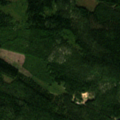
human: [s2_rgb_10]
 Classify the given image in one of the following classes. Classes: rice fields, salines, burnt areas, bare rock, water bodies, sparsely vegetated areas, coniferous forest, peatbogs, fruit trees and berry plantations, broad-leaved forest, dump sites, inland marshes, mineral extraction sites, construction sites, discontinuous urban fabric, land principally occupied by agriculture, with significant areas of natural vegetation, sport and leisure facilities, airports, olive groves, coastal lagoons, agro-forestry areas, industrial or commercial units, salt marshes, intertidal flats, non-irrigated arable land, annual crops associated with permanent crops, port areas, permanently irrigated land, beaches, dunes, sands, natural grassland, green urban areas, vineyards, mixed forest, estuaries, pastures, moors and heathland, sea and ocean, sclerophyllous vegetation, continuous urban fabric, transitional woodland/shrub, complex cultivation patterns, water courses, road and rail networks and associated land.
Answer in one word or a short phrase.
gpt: coniferous forest, mixed forest, transitional woodland/shrub